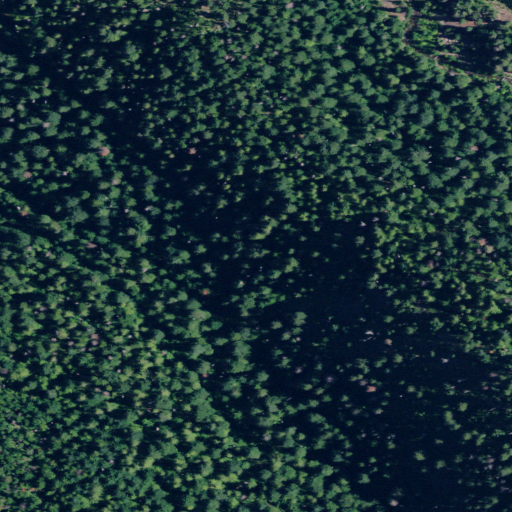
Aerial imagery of valley in Idaho named Barton Gulch containing evergreen forest and open development